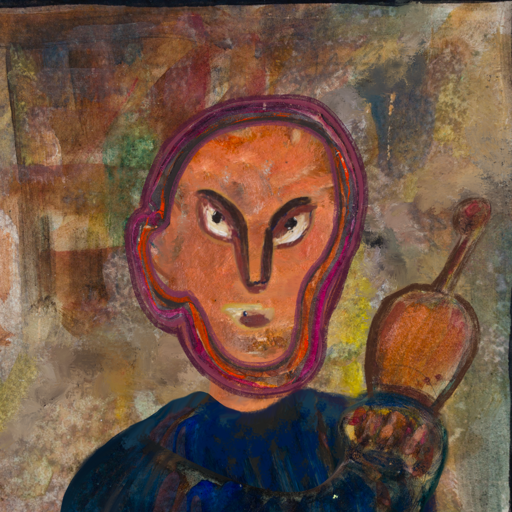
Background: Mosgoul, Head And Neck Front: Boggyland, Face Front: After_Raid, Bust: Pipe, Hair Front: Hypocrite, Head Accessory: Blank, Second Necklace: Blank, Necklace: Blank, Baby: Blank